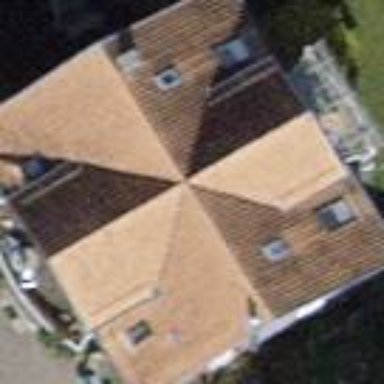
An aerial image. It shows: Gabled building with roof made of roof tiles.